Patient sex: M
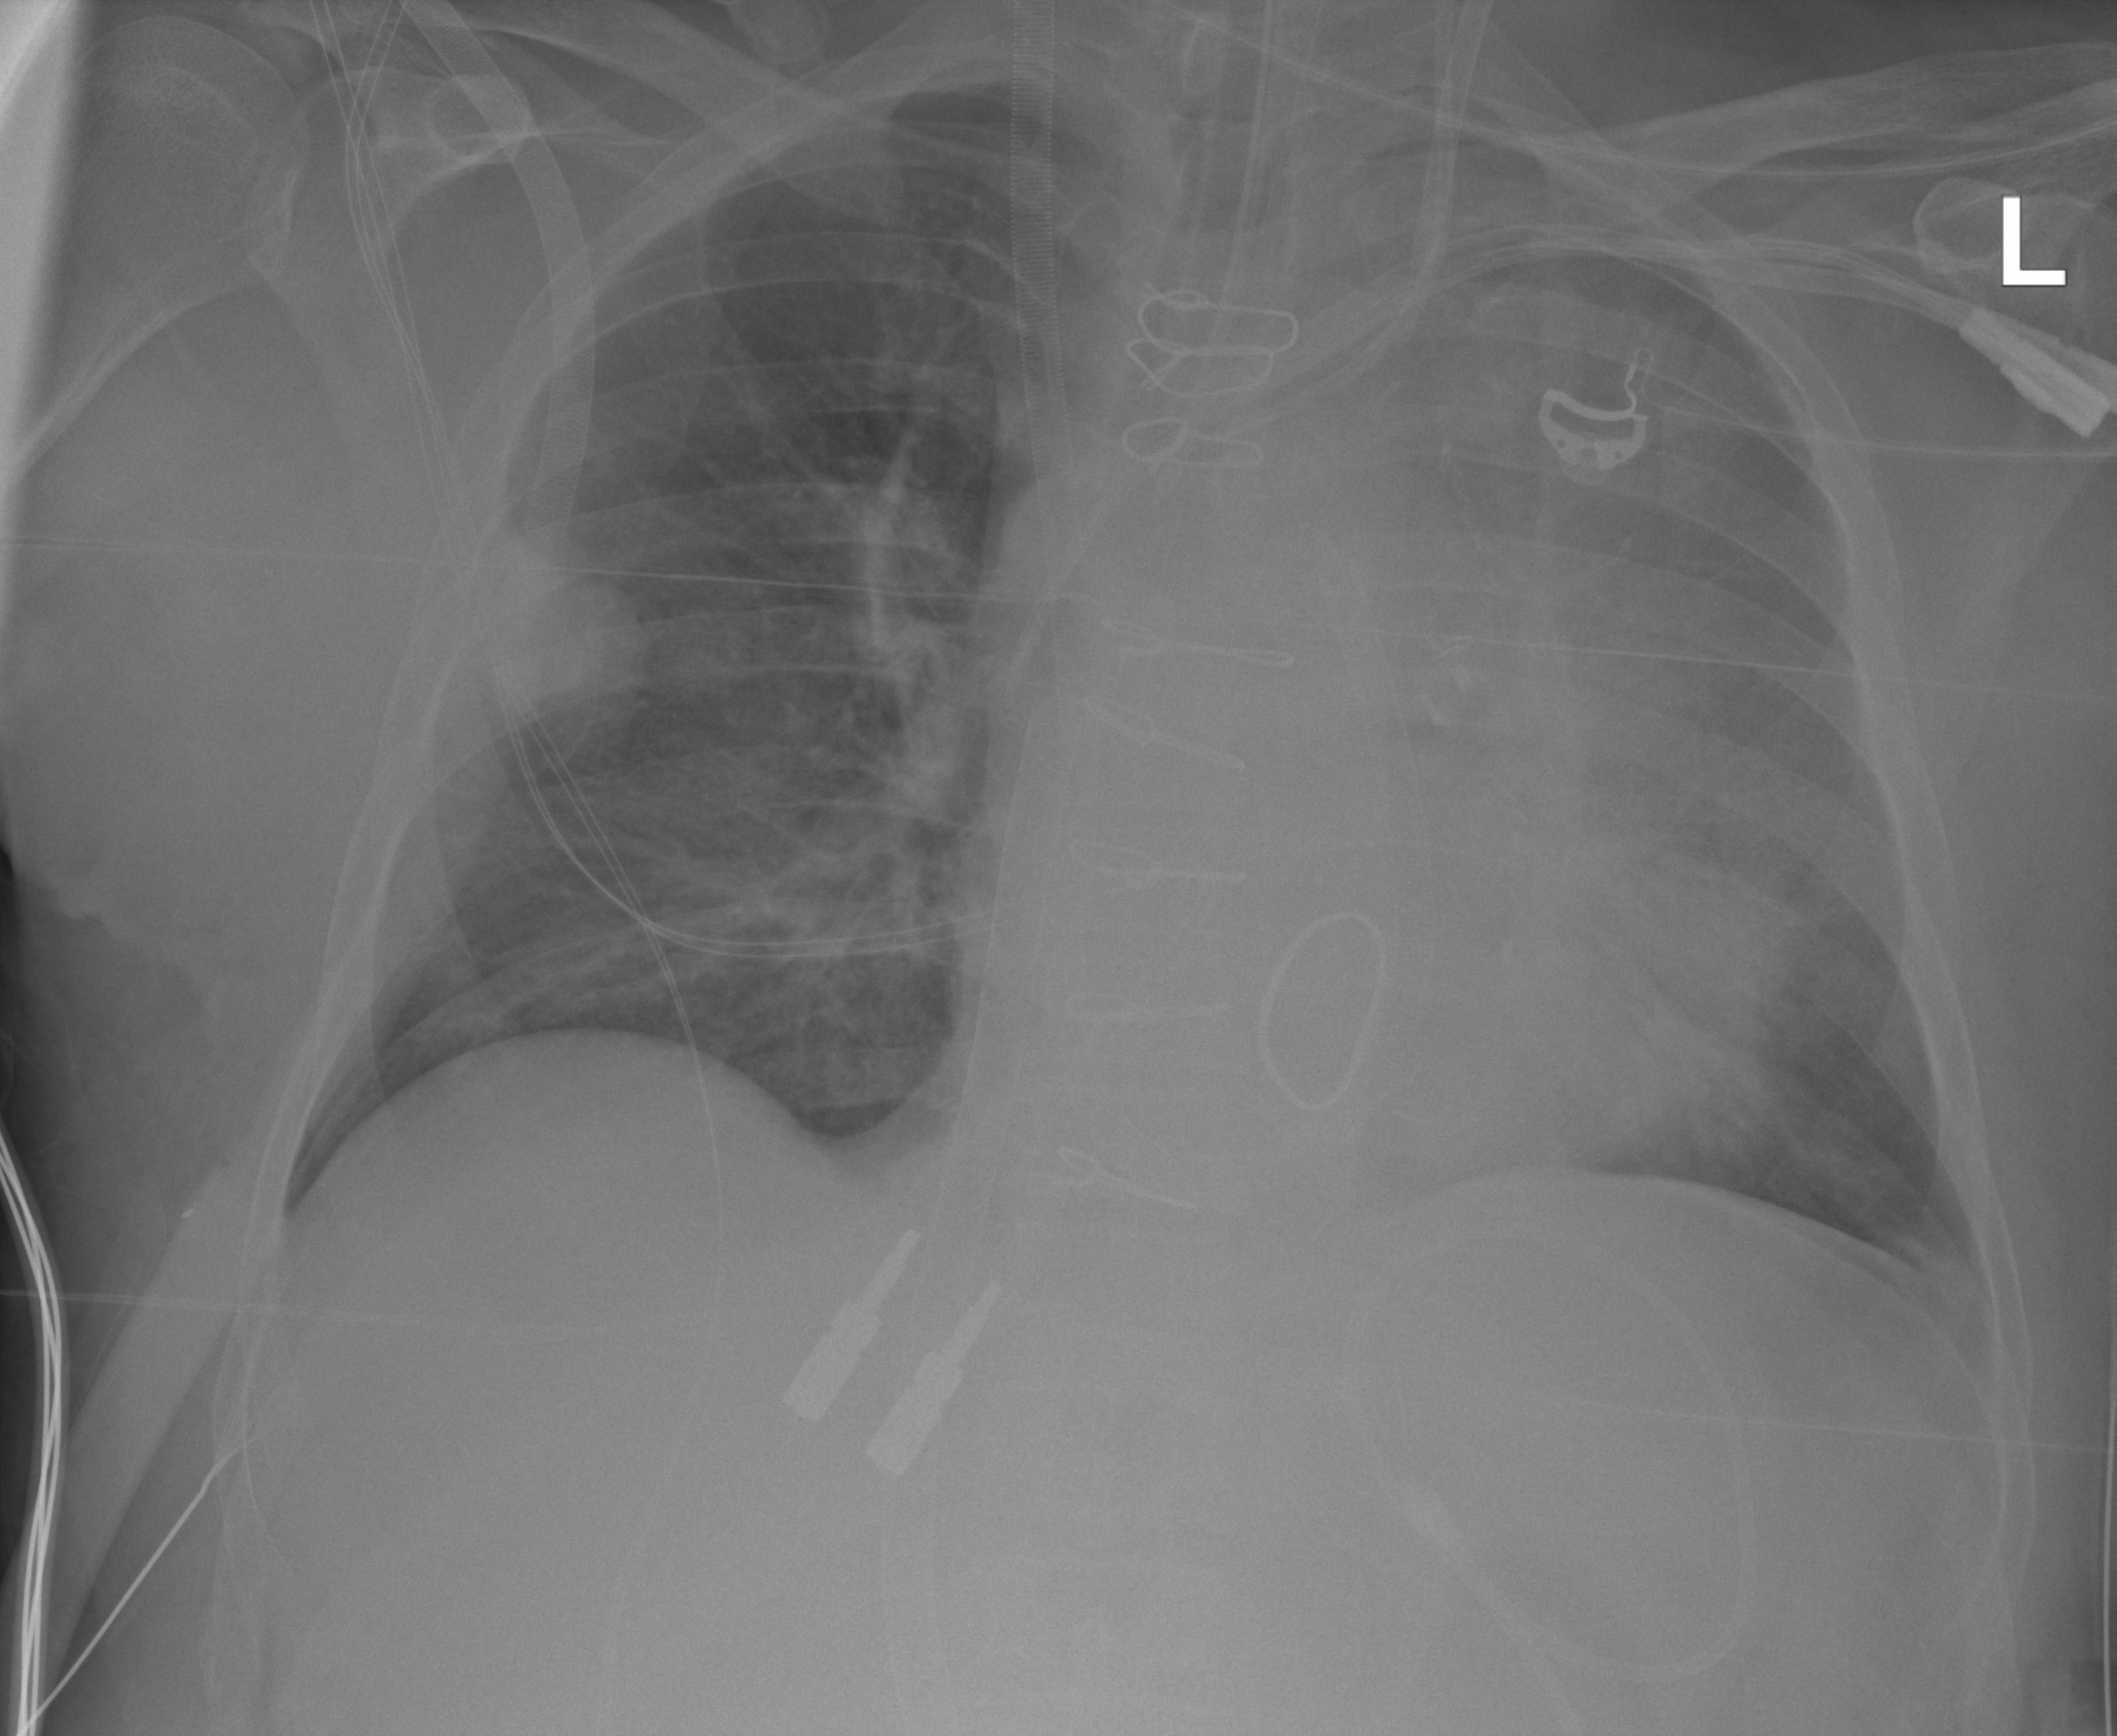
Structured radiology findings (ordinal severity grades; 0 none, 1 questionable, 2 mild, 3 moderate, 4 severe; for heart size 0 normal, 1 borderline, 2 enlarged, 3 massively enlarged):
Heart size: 2
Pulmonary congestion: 3
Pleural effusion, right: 0
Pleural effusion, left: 2
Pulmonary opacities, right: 2
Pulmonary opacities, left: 3
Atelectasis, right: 2
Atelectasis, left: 3